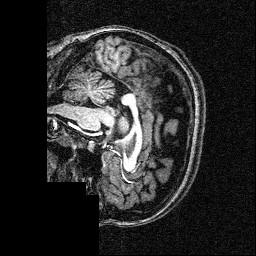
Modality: T1w
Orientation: sagittal
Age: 24
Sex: female
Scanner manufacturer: siemens
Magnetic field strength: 3 T
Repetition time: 2.5 s
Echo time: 0.00393 s